RGB frame:
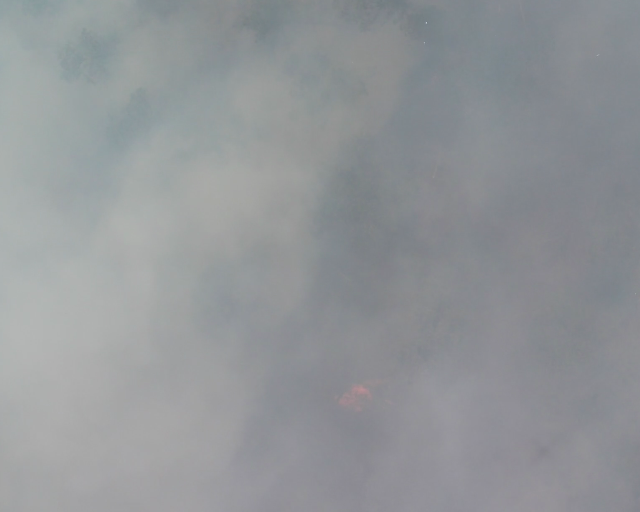
Thermal frame:
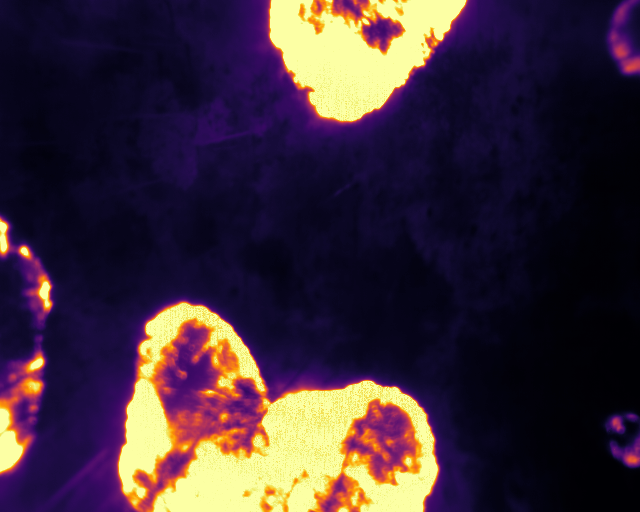
Captured: 2026-02-26 02:29:20
Pixels at or above 80 °C: 65550 (fraction of frame: 0.2)